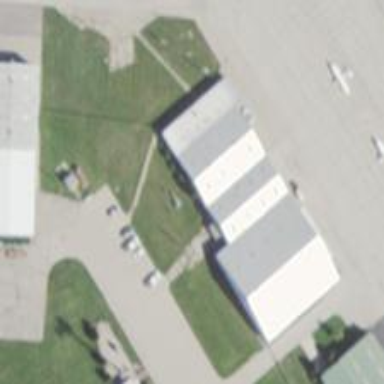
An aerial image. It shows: Hangar at the airport.